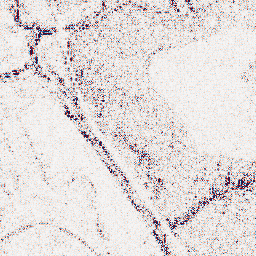
Category: wavelet
Decomposition family: wavelet_reverse_biorthogonal
Decomposition parameters: wavelet: rbio4.4
level: 1
Upsampling method: bicubic
Upsampling parameters: scale: 2
Upsampling scale: 2